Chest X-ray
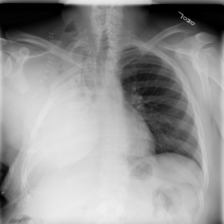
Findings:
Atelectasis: negative
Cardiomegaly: negative
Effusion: negative
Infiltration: negative
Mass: negative
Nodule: negative
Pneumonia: negative
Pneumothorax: negative
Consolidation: negative
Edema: negative
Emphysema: positive
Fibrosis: negative
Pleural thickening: negative
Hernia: negative